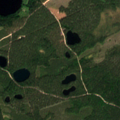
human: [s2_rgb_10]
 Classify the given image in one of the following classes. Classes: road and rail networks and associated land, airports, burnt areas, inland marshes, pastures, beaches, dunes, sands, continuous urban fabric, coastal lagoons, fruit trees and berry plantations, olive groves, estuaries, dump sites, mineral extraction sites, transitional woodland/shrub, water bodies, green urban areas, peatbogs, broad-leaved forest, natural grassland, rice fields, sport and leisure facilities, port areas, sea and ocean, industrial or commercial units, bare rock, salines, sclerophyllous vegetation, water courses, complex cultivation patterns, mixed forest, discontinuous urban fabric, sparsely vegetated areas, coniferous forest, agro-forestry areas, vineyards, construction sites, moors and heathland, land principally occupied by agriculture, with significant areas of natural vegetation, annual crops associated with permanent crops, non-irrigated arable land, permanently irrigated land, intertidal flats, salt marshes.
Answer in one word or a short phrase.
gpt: coniferous forest, mixed forest, water bodies